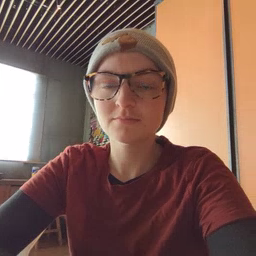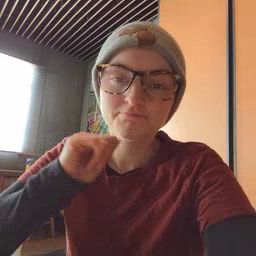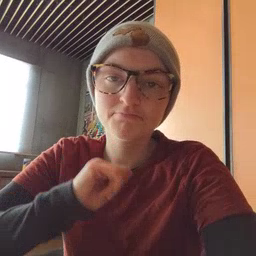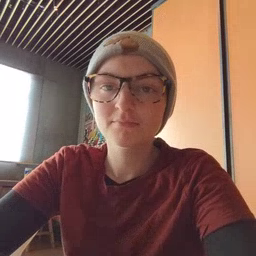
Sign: aunt